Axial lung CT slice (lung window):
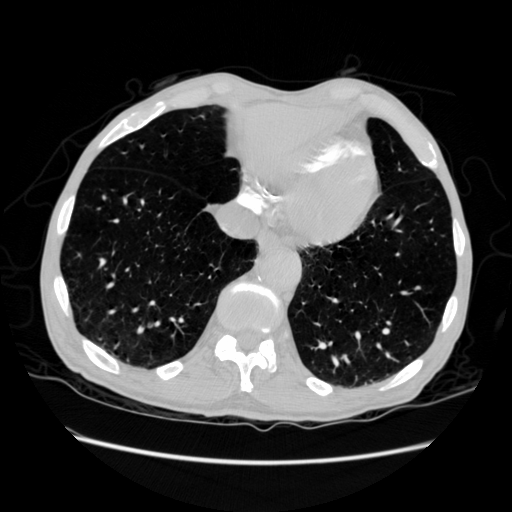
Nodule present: no